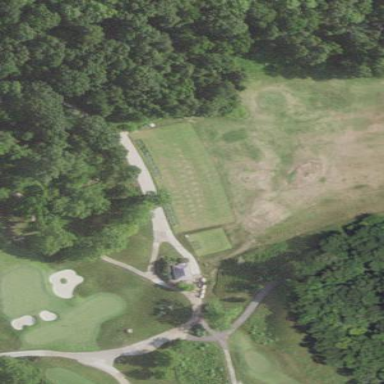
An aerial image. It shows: Grassy area designated as golf fairway.